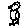
Label: bird